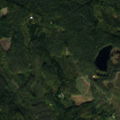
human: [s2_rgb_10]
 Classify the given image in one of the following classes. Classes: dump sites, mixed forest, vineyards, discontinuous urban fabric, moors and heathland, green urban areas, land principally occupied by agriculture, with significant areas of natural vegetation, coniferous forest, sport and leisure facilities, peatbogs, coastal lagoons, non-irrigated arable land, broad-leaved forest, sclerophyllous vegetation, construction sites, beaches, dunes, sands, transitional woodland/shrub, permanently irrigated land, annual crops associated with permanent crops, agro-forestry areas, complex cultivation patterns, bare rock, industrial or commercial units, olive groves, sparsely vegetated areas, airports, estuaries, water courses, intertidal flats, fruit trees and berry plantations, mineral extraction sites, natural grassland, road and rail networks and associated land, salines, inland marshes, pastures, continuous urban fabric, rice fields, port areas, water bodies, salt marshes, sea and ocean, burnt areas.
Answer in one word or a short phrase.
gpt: coniferous forest, mixed forest, transitional woodland/shrub